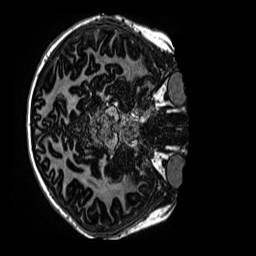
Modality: MP2RAGE
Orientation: axial
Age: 13
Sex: female
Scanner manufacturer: siemens
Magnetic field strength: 3 T
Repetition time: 4 s
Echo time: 0.00299 s